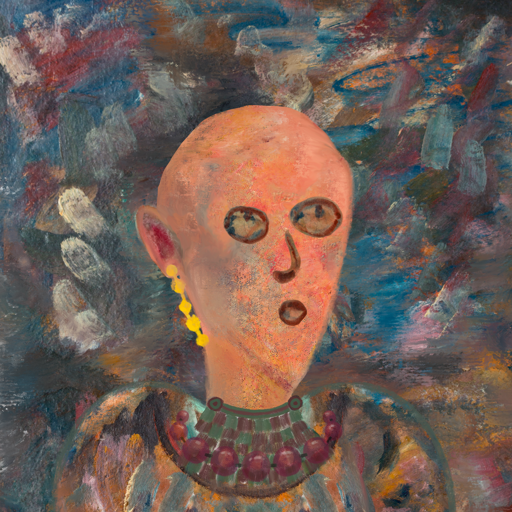
Background: Boggyland, Head And Neck Side: Irani, Face Side: Orphan, Bust: Boggyland, Hair Side: Blank, Head Accessory: Blank, Second Necklace: After_Raid, Necklace: Irani_2, Baby: Blank